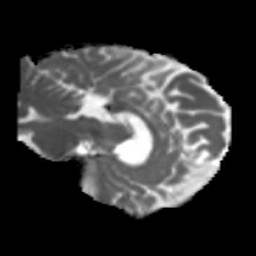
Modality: MD
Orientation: sagittal
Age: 37
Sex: female
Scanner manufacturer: siemens
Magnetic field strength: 3 T
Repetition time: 5.47 s
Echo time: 0.0854 s